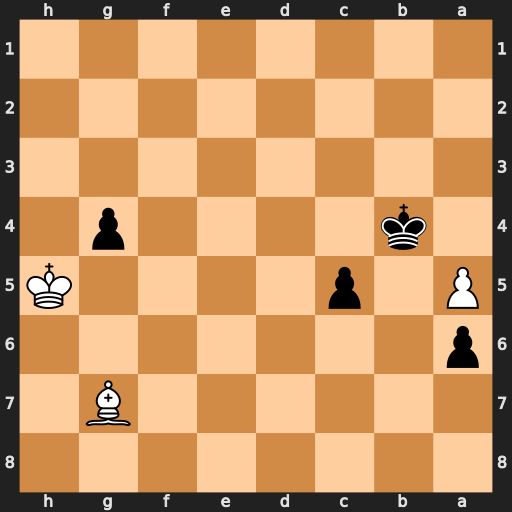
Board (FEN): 8/6B1/p7/P1p4K/1k4p1/8/8/8
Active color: b
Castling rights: -
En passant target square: -
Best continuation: g3 Bh6 Kxa5 Bf4 g2